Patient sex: M
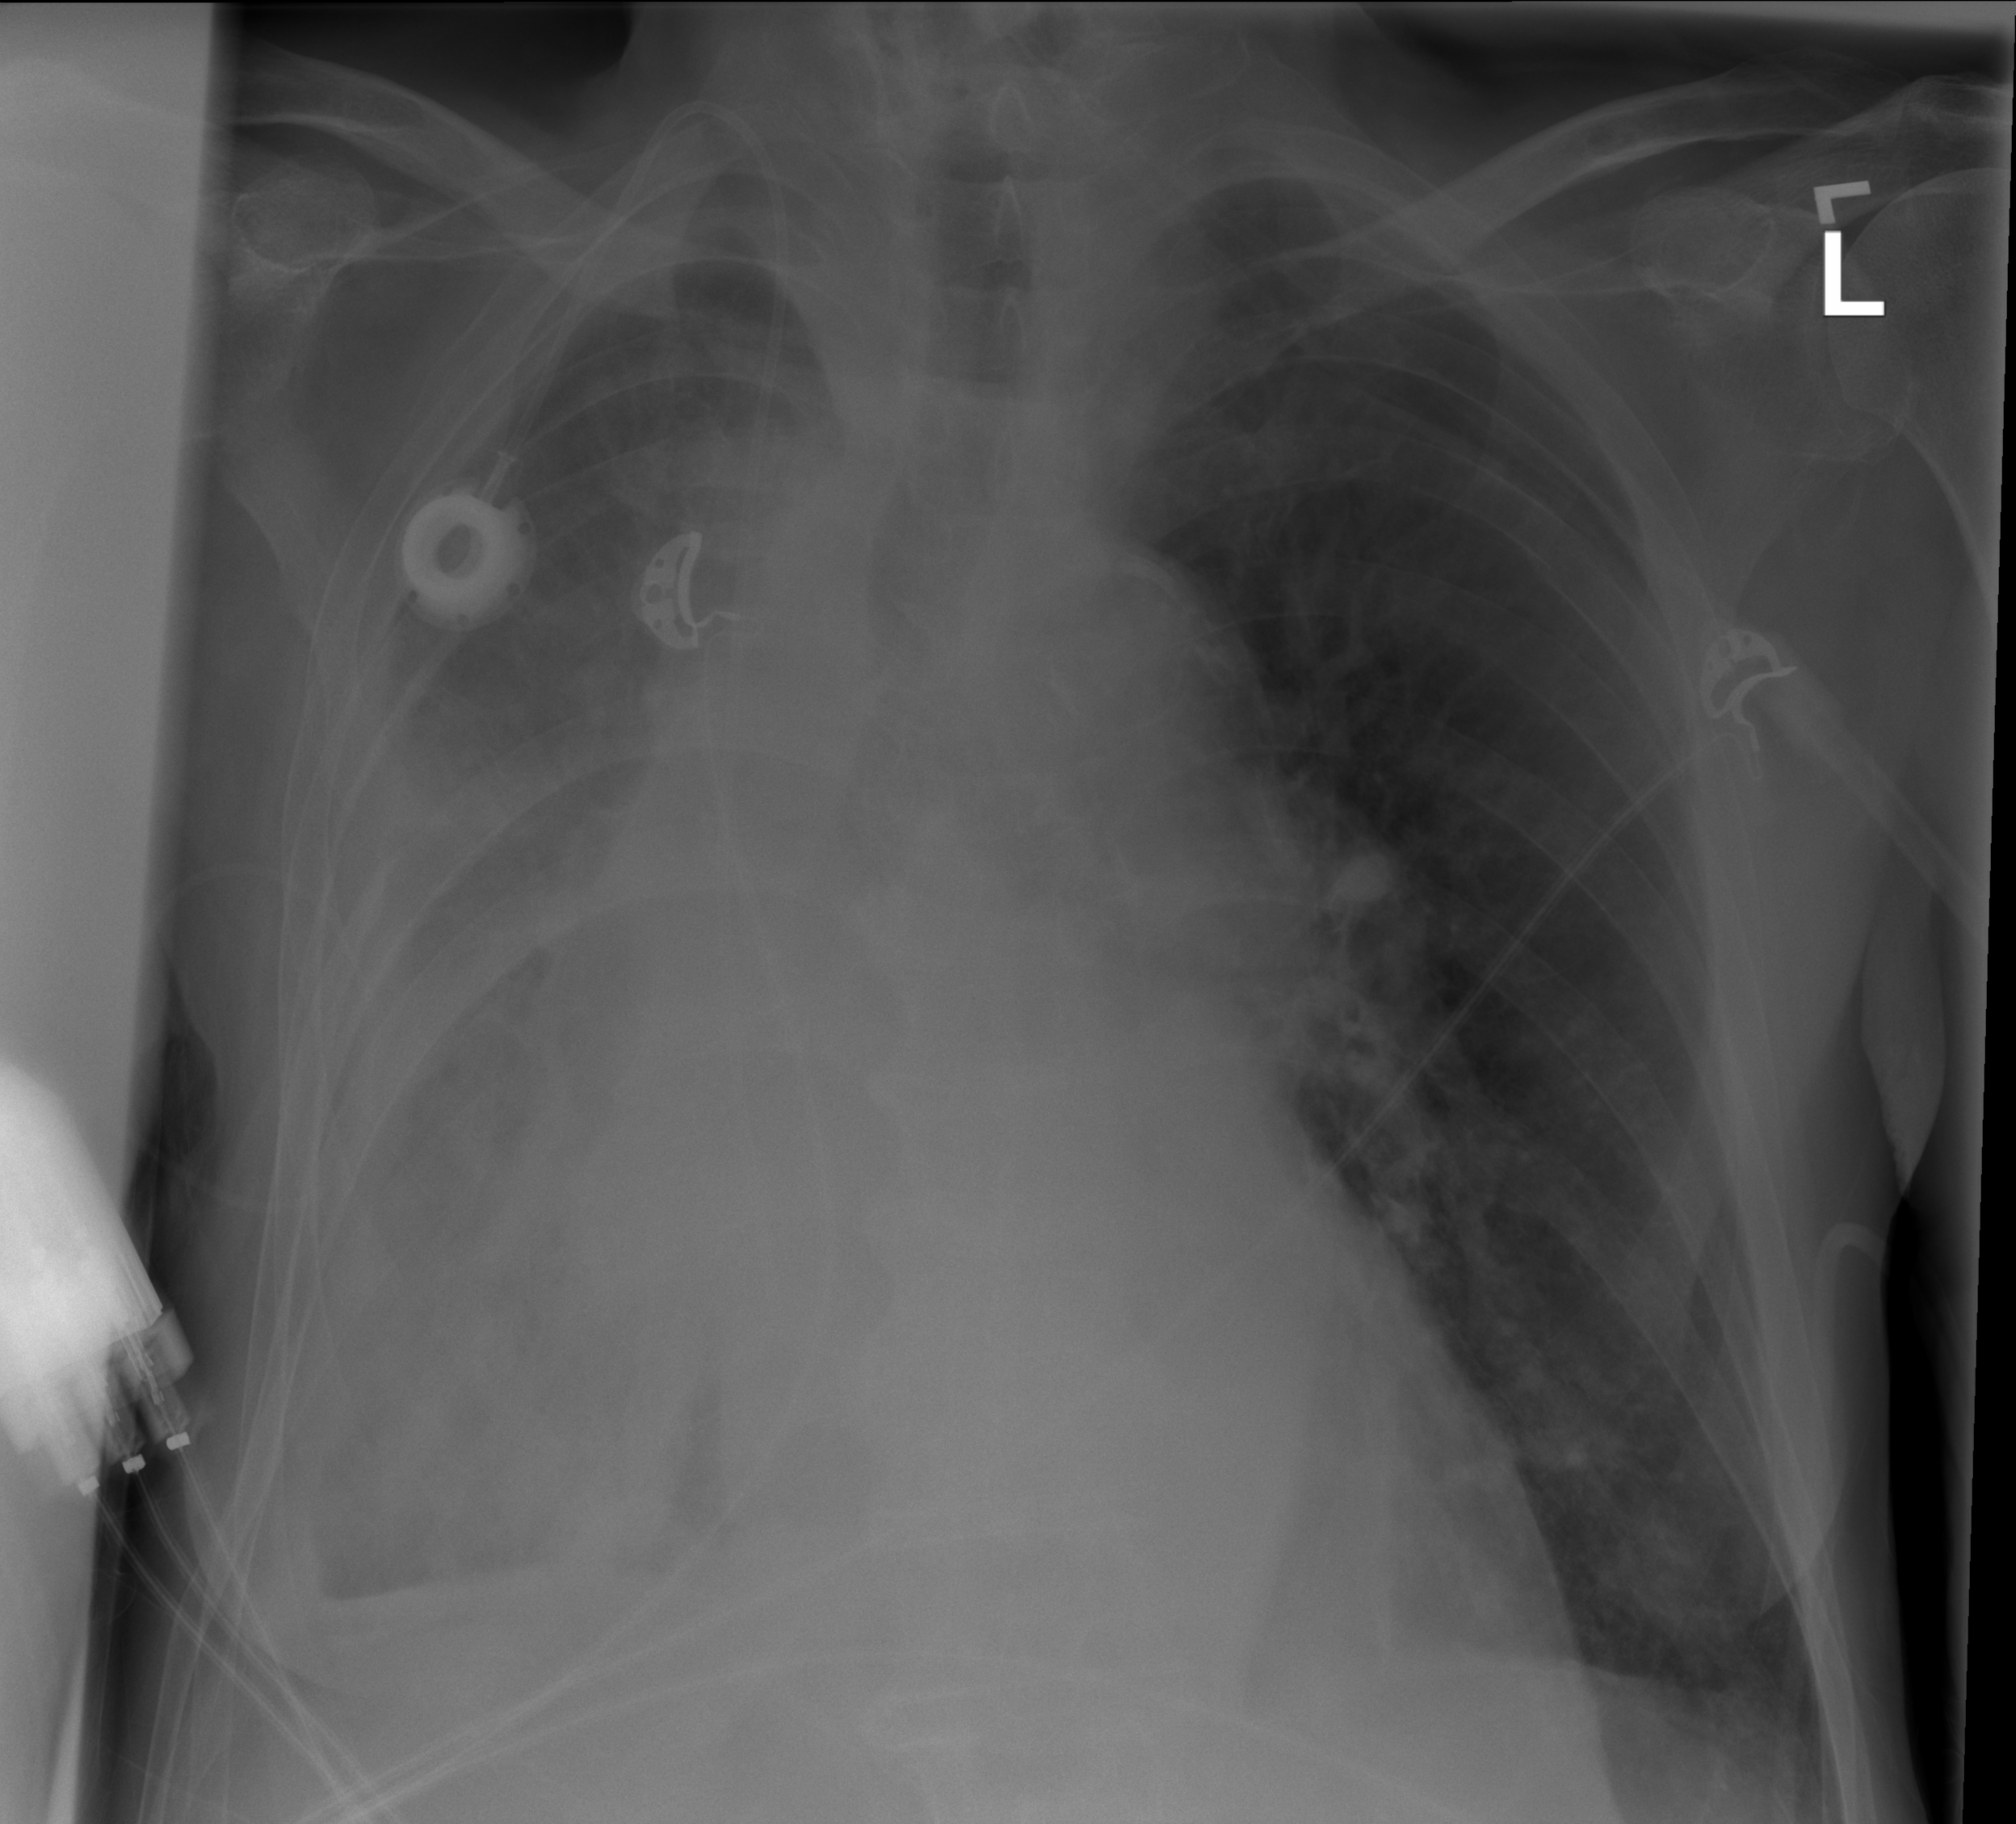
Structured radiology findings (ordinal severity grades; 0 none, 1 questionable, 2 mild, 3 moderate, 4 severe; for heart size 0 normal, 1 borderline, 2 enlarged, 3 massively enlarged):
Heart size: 3
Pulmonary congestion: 2
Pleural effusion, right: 3
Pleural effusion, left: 1
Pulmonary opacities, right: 3
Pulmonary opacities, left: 1
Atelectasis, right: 2
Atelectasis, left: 1